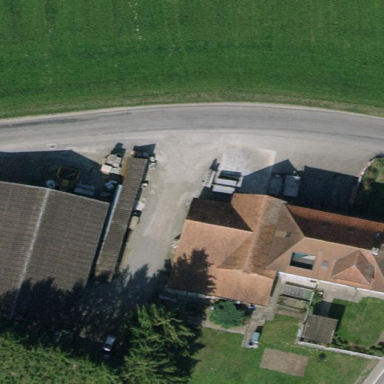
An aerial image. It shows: Farmyard area.